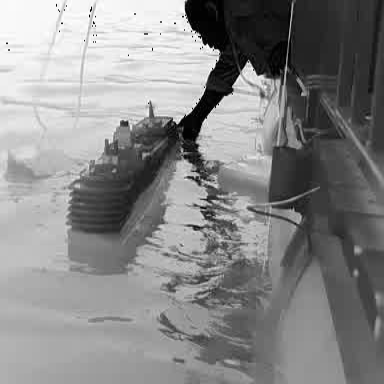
There is a container_ship in the infrared image.